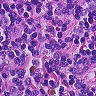
Metastatic tissue present: no